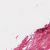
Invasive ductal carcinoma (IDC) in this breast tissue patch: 0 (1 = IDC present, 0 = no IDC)